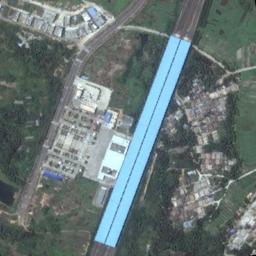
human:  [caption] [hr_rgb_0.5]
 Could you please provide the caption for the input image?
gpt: A nice suburban railway station .

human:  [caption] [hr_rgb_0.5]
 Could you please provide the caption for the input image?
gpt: The railway station is next to some buildings and grass .

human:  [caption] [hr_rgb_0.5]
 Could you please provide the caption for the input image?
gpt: There are many buildings of different shapes and sizes beside the railway station .

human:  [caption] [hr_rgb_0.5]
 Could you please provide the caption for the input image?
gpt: The railway station has some railways and two blue buildings and a residential area is next to the railway station .

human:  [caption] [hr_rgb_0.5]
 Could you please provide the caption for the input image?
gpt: There are green meadows and buildings around the blue railway station .